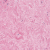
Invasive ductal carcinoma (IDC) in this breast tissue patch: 0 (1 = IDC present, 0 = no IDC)